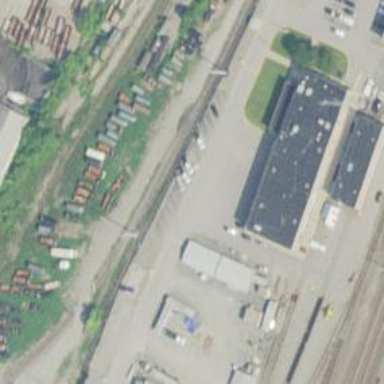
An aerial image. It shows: Railway yard.